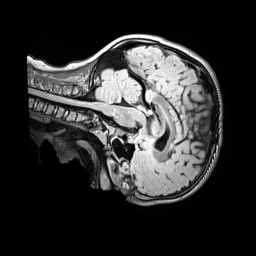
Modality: FLAIR
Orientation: sagittal
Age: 11
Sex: male
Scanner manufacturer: siemens
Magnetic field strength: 3 T
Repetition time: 5 s
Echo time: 0.388 s